Question: I am using JavaFX 8 and specifically the TextArea control. In that control I can enter free form text including "tab" characters. When I enter a tab, the data is spaced in units of 8 characters. For example. In the following, the '!' character is where I enter a tab:
'''
1234567890123456789012345678901234567890
! Data here
ABC! Data here
!! Data Here
'''
My puzzle is how to change the tab spacing/sizing for the visual so that instead of the tab size being 8 characters it will only be 4 characters.
To further illustrate, here is an actual screen shot showing tabs in my text area:

I want to leave the data as containing tab characters and not replace tabs with spaces.
This Stack Exchange question does not apply as it talks exclusively about changing tabs to space:
<URL>
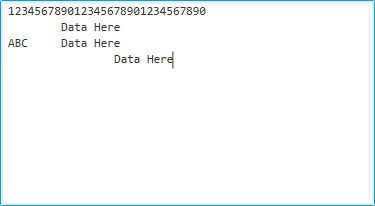
Answer: I decided to grunge through the source code of JavaFX to see if I could find an answer and, although I am not an expert in examining such a large amount of code, I seem to have found that the answer is that the tab size is hard-coded to be 8 characters!!
I found the source file called:
'com.sun.javafx.text.PrismTextLayout.java'
which has a method called 'getTabAdvance' which returns a fixed value of "8". See the following:

This is most disappointing to me but it is what it is.